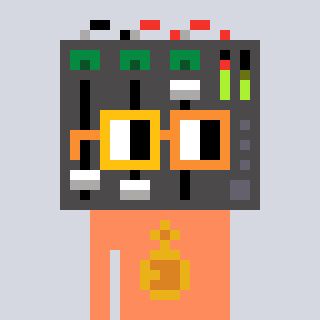
a pixel art character with square yellow and orange glasses, a mixer-shaped head and a peachy-colored body on a cool background